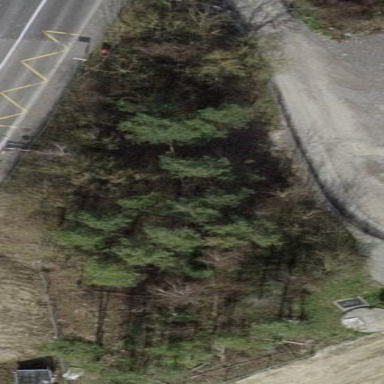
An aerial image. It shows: Forest with mixed leaf types and cycles.